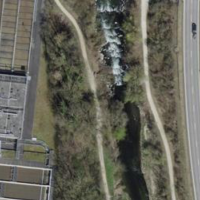
EUNIS habitat code: 57
Species observed at this site:
Prunella modularis
Alcedo atthis